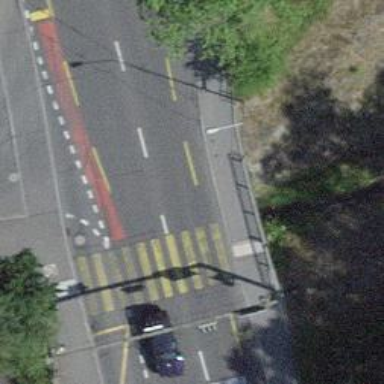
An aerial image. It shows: Primary highway bridge with asphalt surface. It has cycle lane and separate sidewalks on both sides.